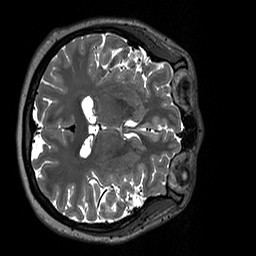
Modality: T2w
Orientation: axial
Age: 30
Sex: female
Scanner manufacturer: siemens
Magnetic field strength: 3 T
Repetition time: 3.2 s
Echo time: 0.412 s